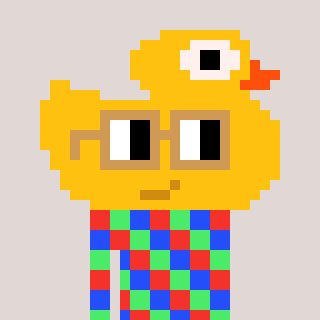
a pixel art character with square brown glasses, a ducky-shaped head and a hotbrown-colored body on a warm background